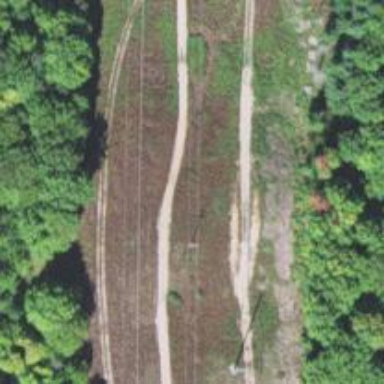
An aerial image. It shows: Track road.